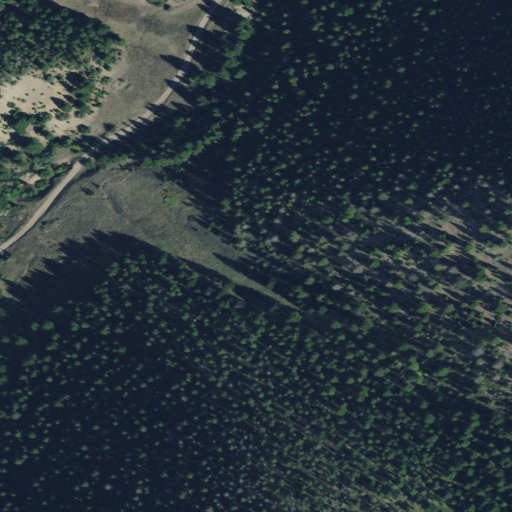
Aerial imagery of valley in Montana named Needham Gulch containing evergreen forest and shrub